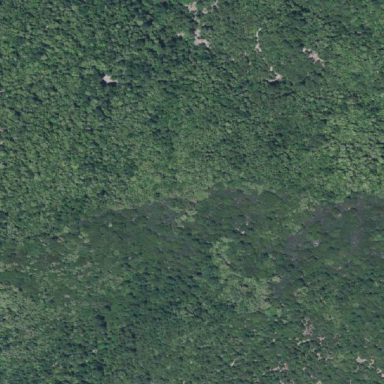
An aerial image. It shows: Forest area.